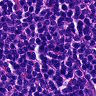
Metastatic tissue present: no